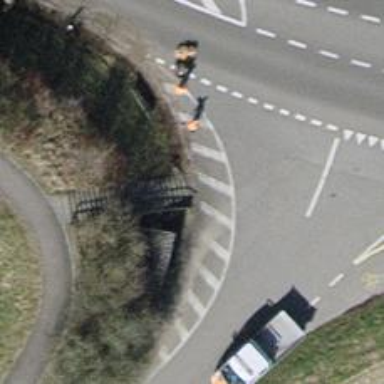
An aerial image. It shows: Road with steps.